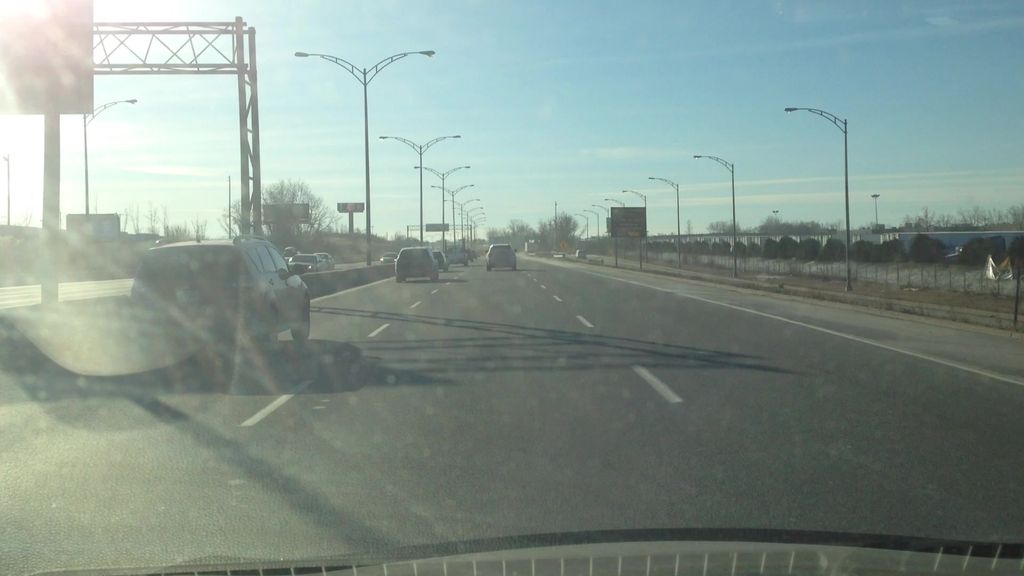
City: montreal